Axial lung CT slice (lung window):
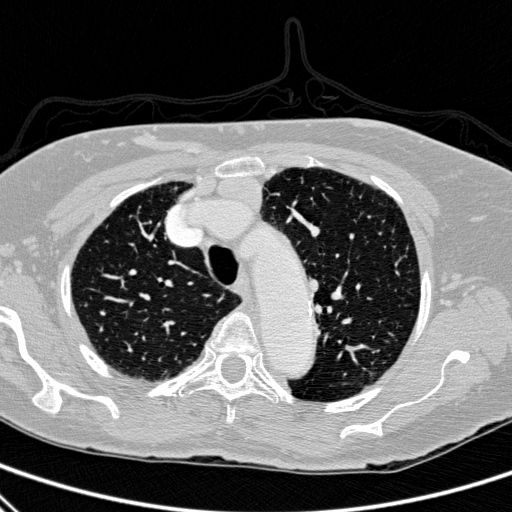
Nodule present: no